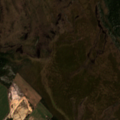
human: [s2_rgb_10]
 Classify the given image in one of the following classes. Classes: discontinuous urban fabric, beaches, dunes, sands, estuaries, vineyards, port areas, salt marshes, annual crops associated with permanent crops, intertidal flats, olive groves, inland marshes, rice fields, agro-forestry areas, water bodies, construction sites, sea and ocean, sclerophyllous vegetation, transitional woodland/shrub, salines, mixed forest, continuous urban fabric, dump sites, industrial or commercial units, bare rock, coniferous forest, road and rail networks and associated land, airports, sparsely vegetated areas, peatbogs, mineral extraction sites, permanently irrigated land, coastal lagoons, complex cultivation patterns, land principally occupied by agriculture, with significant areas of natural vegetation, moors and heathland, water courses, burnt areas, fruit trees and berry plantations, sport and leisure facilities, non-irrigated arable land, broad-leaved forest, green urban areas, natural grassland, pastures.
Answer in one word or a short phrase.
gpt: non-irrigated arable land, coniferous forest, transitional woodland/shrub, peatbogs